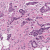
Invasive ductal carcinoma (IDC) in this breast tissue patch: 1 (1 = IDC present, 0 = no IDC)